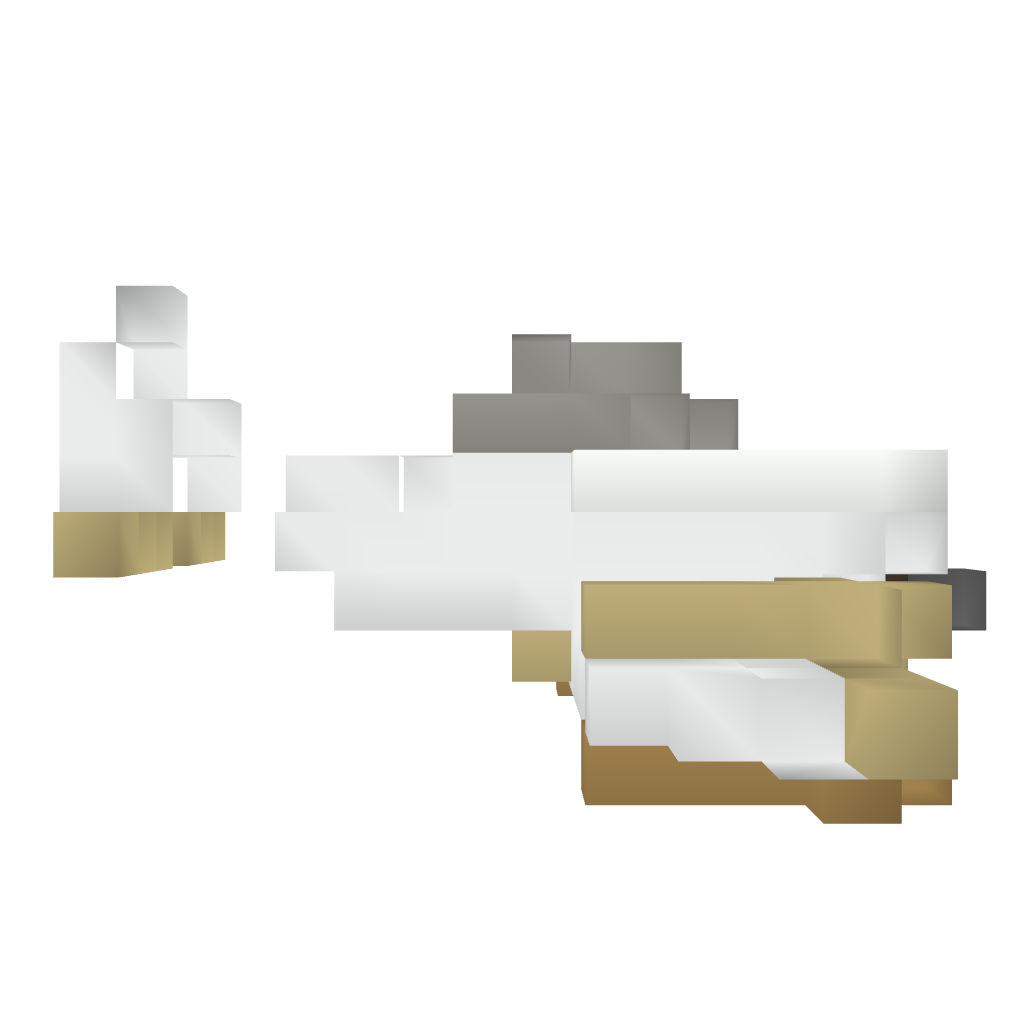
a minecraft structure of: Fighter Kn 101 A